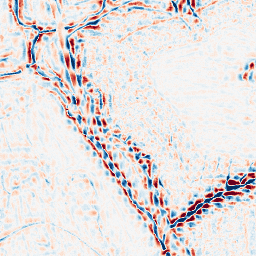
Category: wavelet
Decomposition family: wavelet_dwt
Decomposition parameters: wavelet: db4
level: 3
Upsampling method: sinc_hamming
Upsampling parameters: scale: 4
kernel_size: 16
Upsampling scale: 4